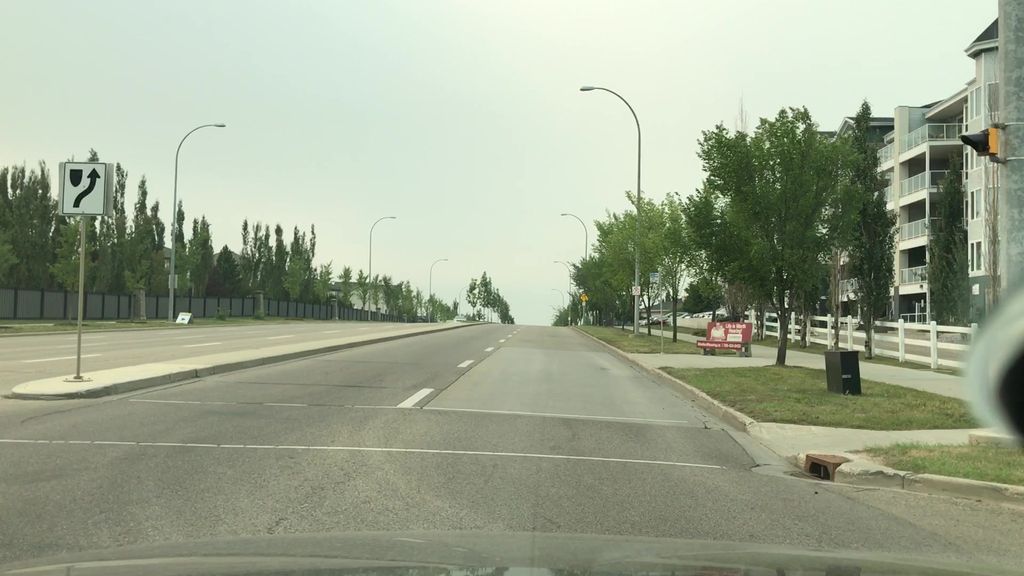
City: edmonton